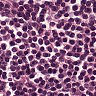
Metastatic tissue present: no